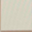
Piece: xx